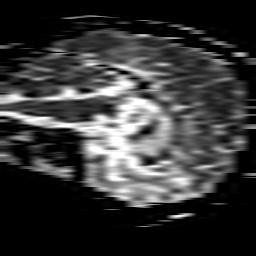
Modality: ADC
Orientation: sagittal
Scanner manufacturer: philips
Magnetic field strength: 1.5 T
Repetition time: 3.396 s
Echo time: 0.09411 s